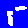
Digit: 5